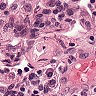
Metastatic tissue present: no